Field crop: maize
Growth stage: 2
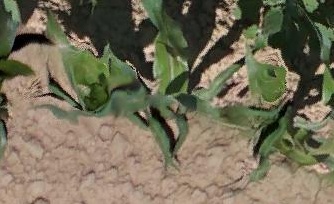
Species: maize